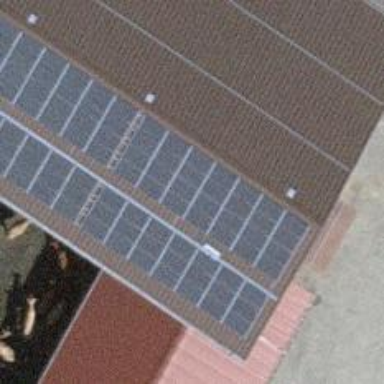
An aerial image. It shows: Solar power generator using photovoltaic panels.